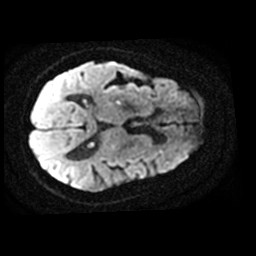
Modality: TRACE
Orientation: axial
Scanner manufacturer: ge
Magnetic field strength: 1.5 T
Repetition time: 8 s
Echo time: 0.0971 s